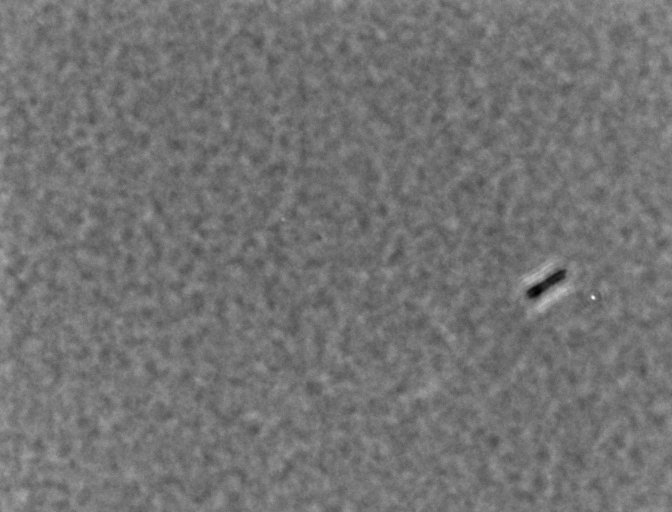
Bacillus coagulans